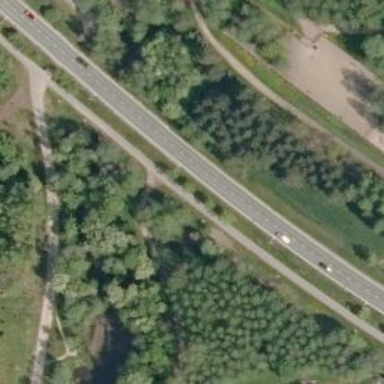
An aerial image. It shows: Bridge for cycleway.